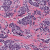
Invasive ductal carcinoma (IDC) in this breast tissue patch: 1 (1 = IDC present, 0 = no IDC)